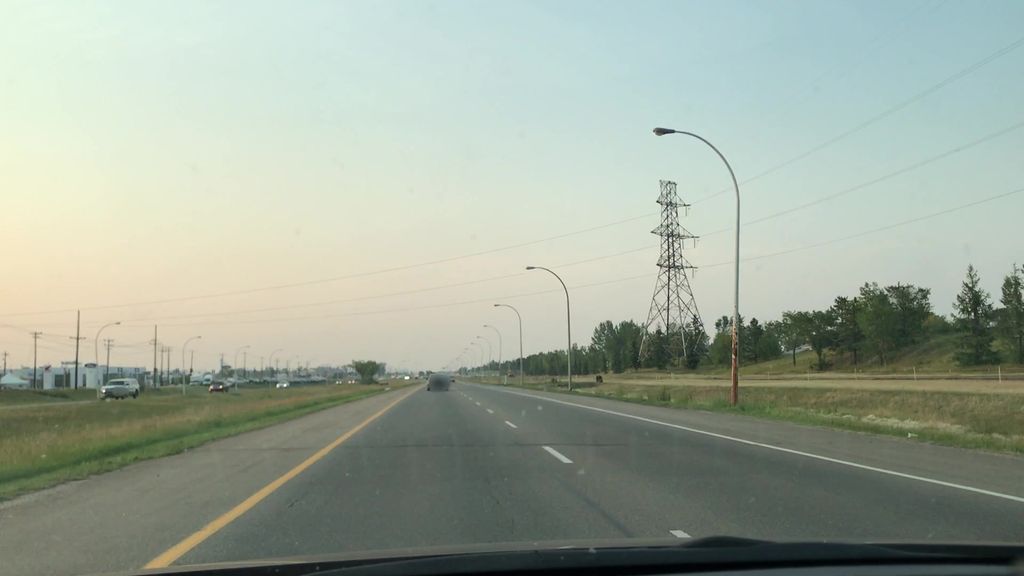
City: edmonton